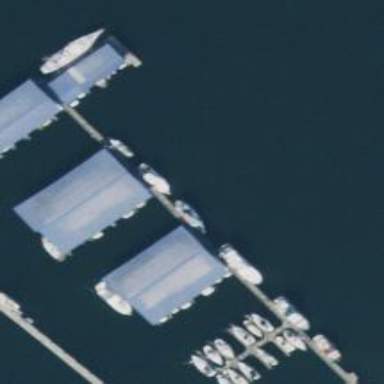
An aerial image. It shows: Marina on leisure land.